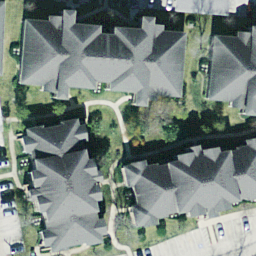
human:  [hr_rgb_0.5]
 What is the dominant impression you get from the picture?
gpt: dense residential